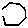
Label: hexagon